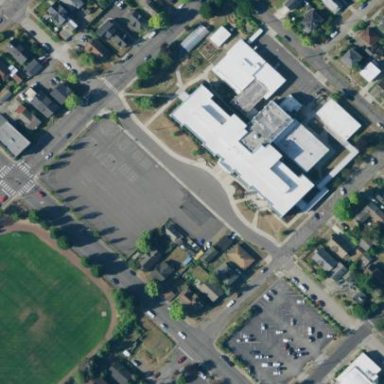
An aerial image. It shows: Asphalt schoolyard within institutional area.